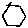
Label: hexagon